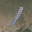
Label: 1